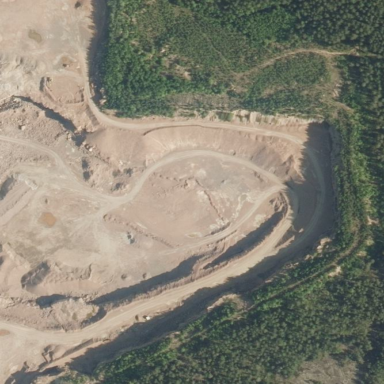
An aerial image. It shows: Quarry area.